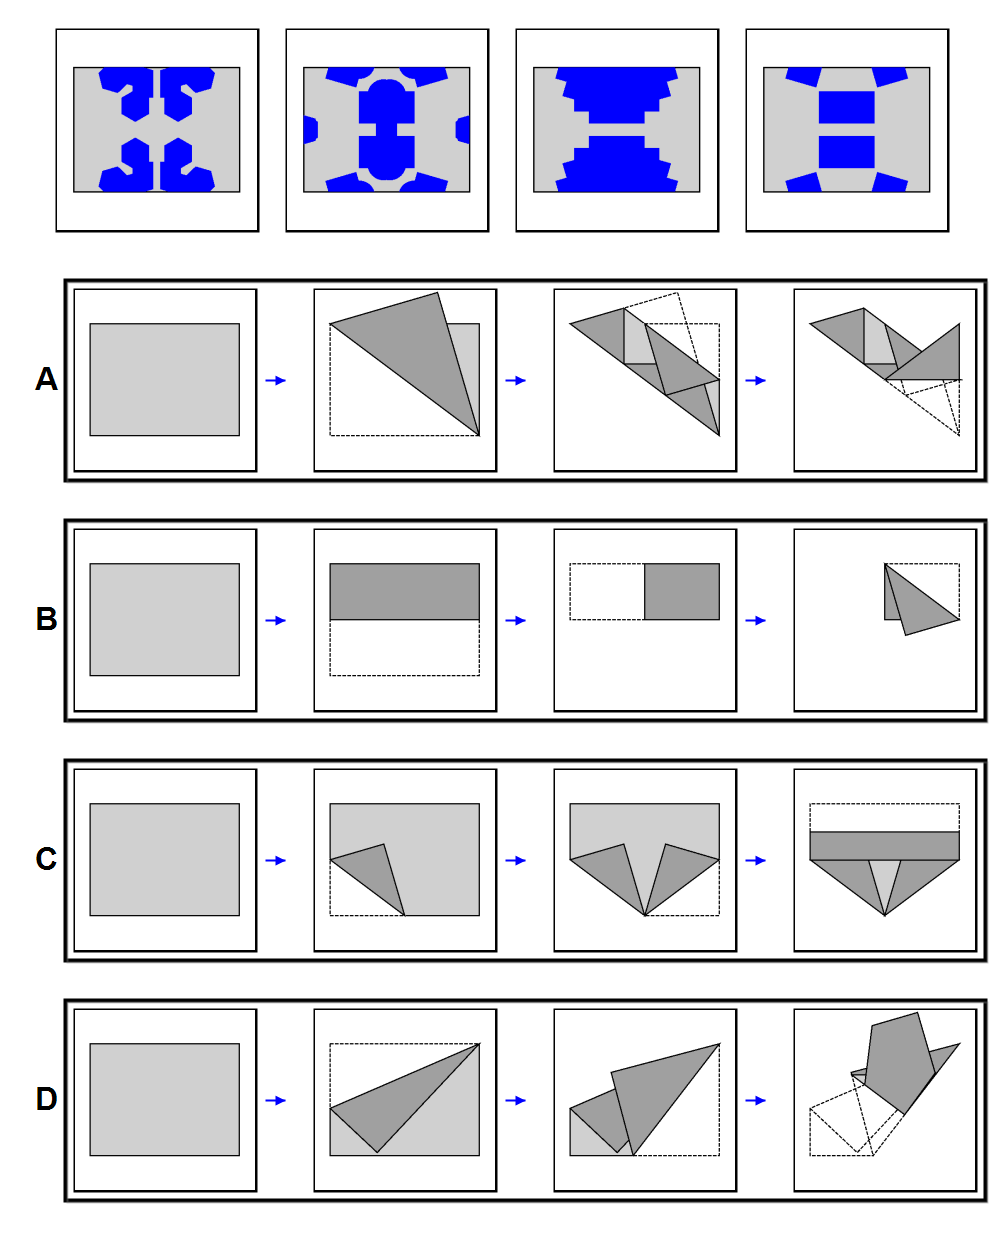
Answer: B